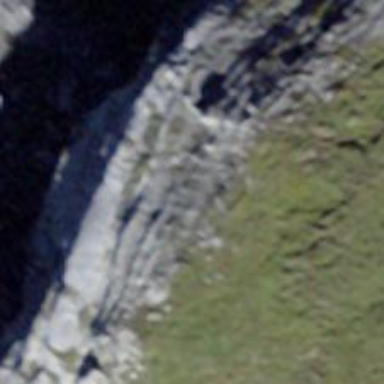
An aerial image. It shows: Cliff in nature.